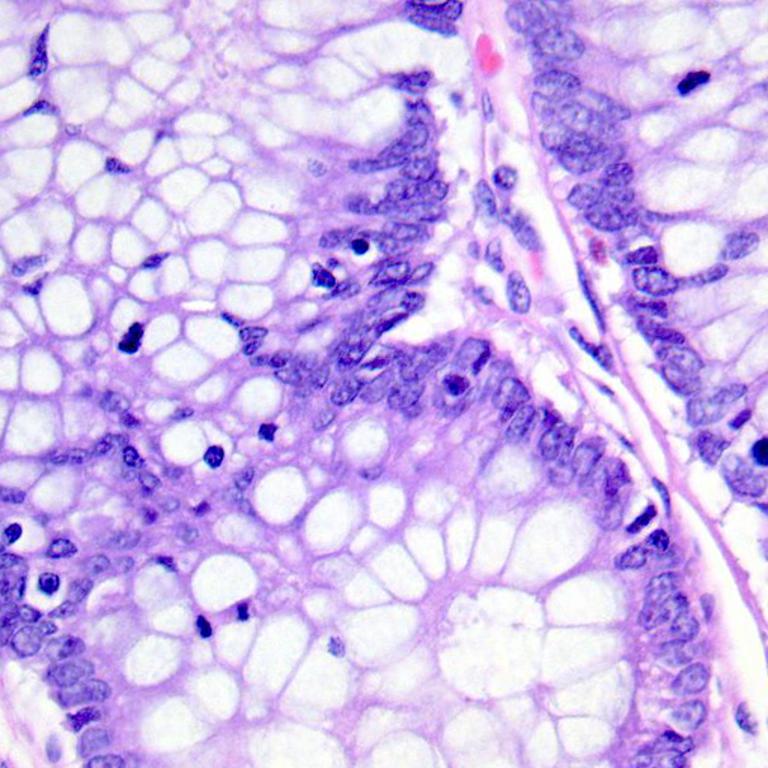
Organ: colon
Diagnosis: benign